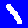
Digit: 1